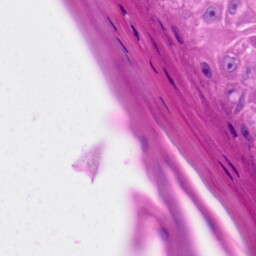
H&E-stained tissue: Skin